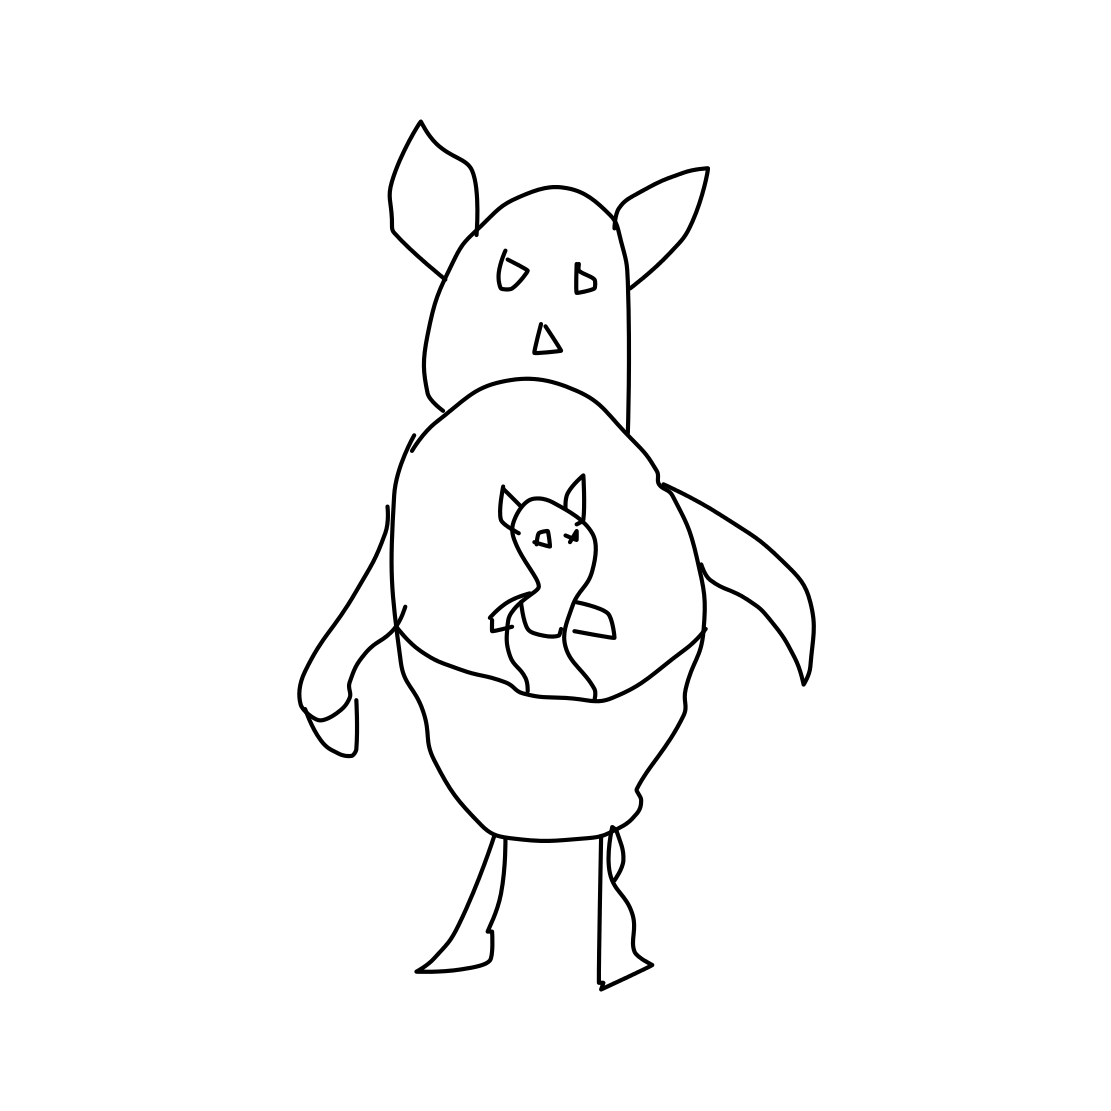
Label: kangaroo